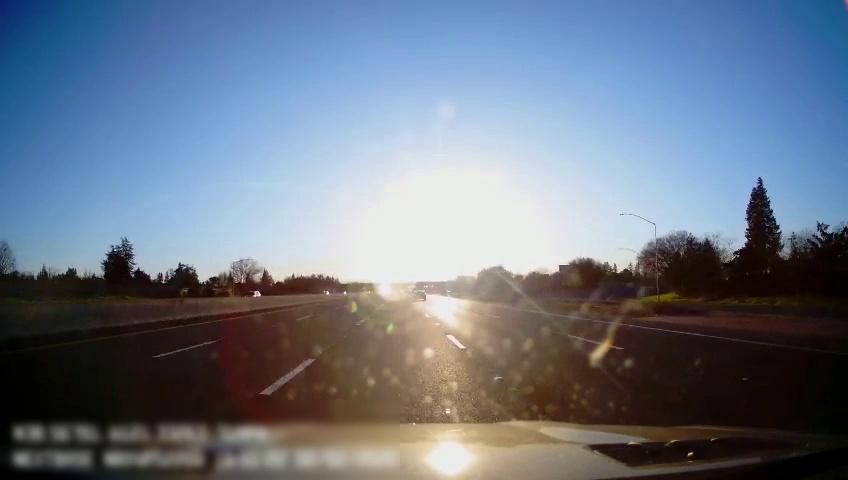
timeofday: Day
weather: Sunny
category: Drivable Space
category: Vehicles | Car
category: Vehicles | Car
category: Lanes | Alternate Lane
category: Lanes | Alternate Lane
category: Lanes | Current Lane
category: Lanes | Current Lane
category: Lanes | Alternate Lane
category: Lanes | Alternate Lane